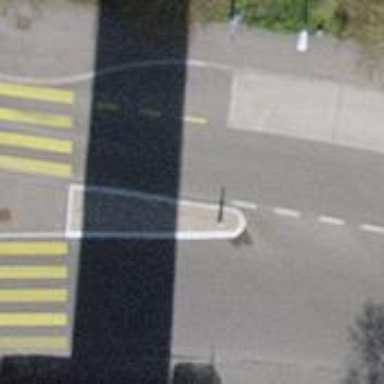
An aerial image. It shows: Bus stop with designated stop position for public transport.